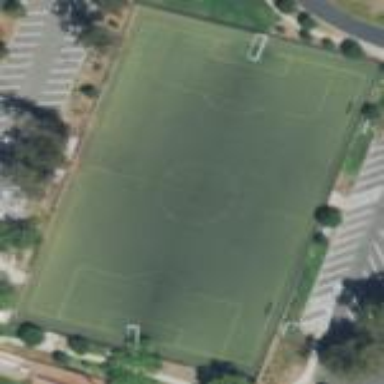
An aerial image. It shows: Soccer pitch designated for leisure and sports activities.